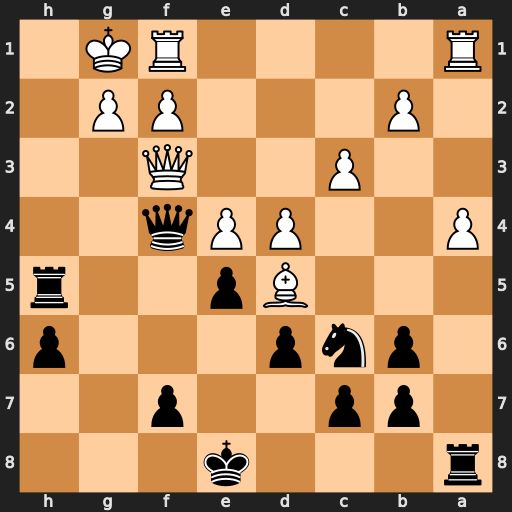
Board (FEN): r3k3/1pp2p2/1pnp3p/3Bp2r/P2PPq2/2P2Q2/1P3PP1/R4RK1
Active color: b
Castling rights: q
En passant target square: -
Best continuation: Qh2#